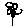
Label: flower